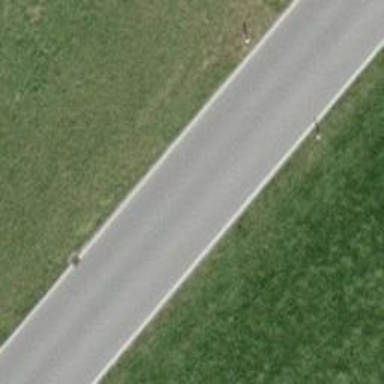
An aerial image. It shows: Tertiary road with asphalt surface.